Question: I am building a custom plugin in wordpress with a settings page.
Right now everything works as expected however I want to add more functionality.
In this case when you save the settings the page reloads with a message in the top which says Settings saved. I will like to add a line of code in that message box.
Is there a way to do that?

Thanks
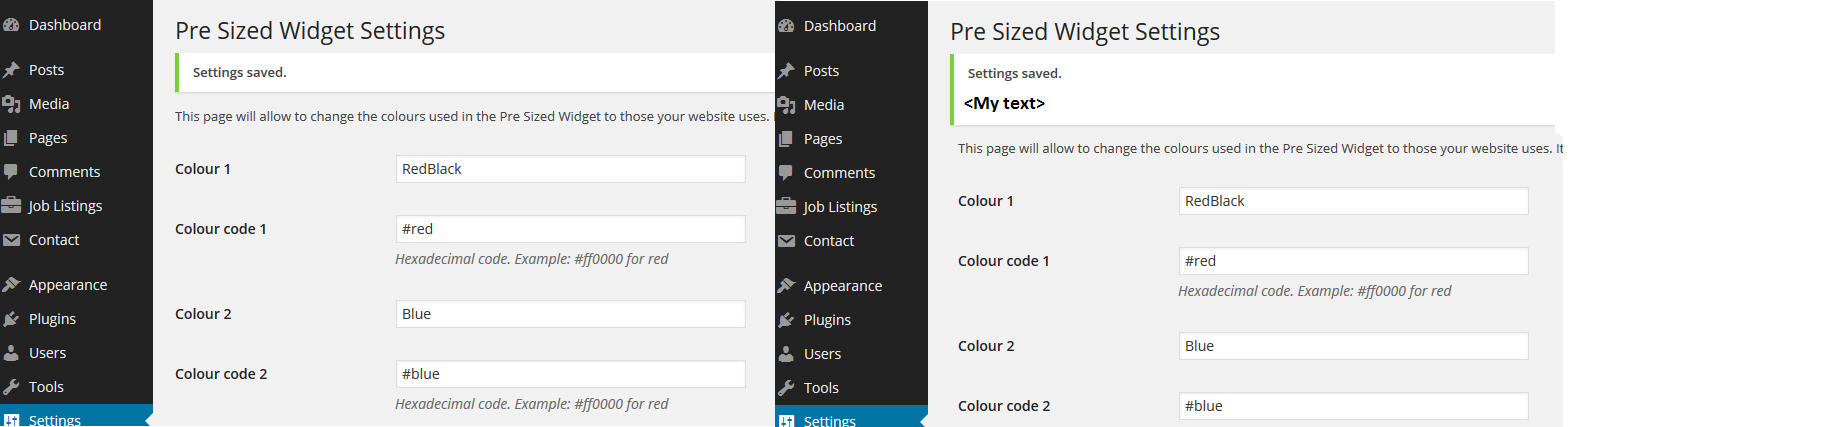
Answer: Look into the <URL>, which will let you specify a success or error.